Field crop: maize
Growth stage: 2
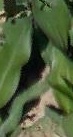
Species: maize